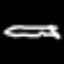
Label: pencil